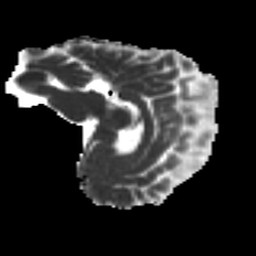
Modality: MD
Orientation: sagittal
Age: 32
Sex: male
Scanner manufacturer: ge
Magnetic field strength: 3 T
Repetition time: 7.8 s
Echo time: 0.0606 s